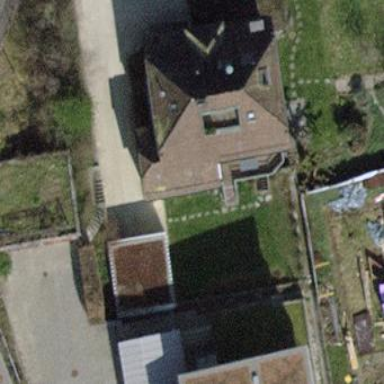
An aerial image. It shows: Detached building.